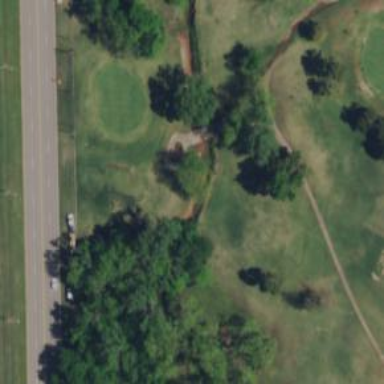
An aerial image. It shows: View of golf hole.